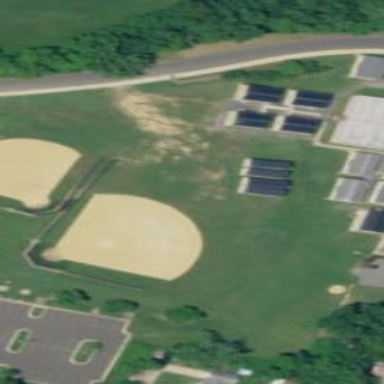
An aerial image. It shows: Baseball pitch for leisure land.